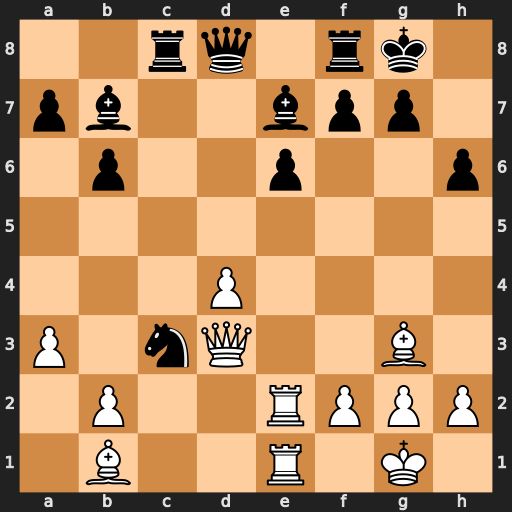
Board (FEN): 2rq1rk1/pb2bpp1/1p2p2p/8/3P4/P1nQ2B1/1P2RPPP/1B2R1K1
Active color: w
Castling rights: -
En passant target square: -
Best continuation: Qh7#